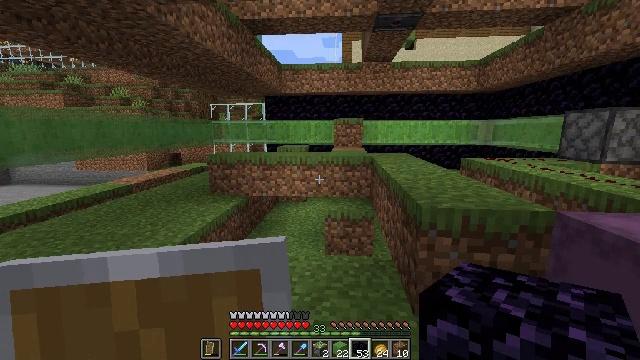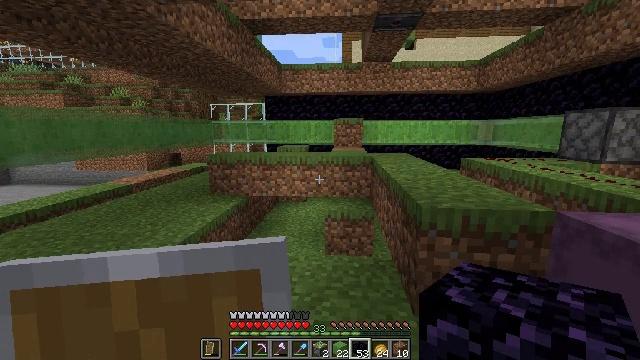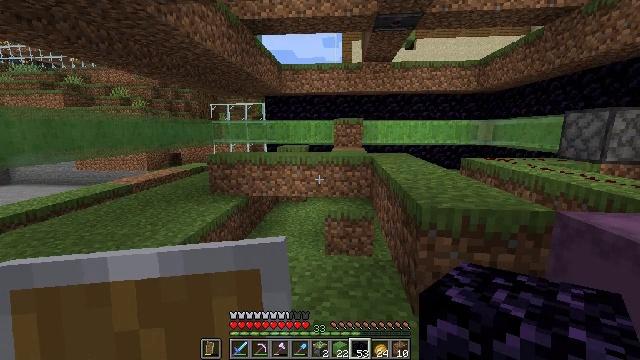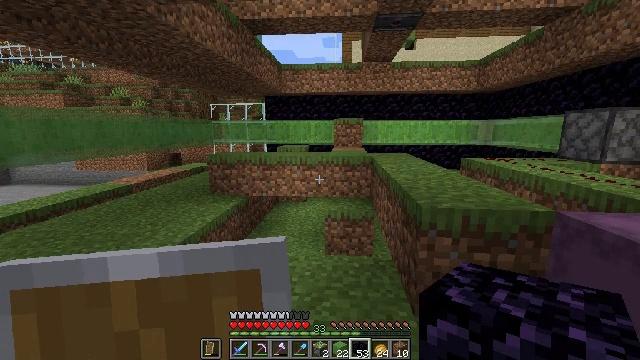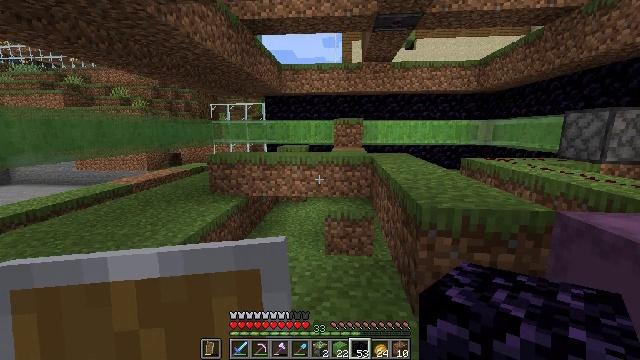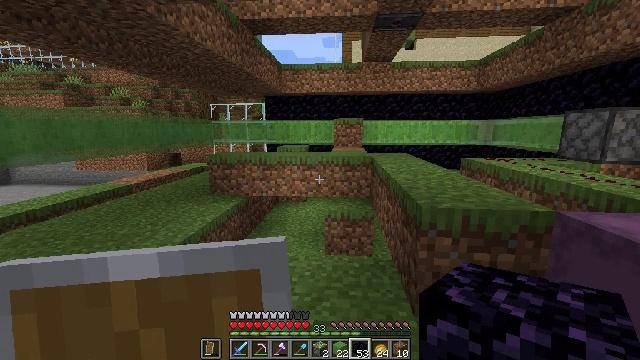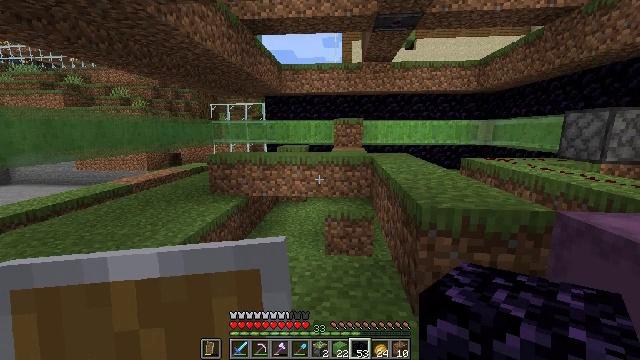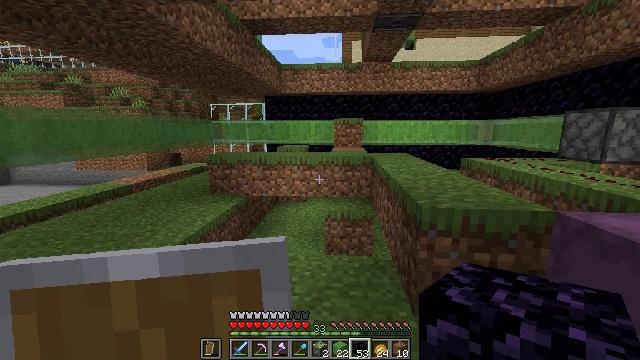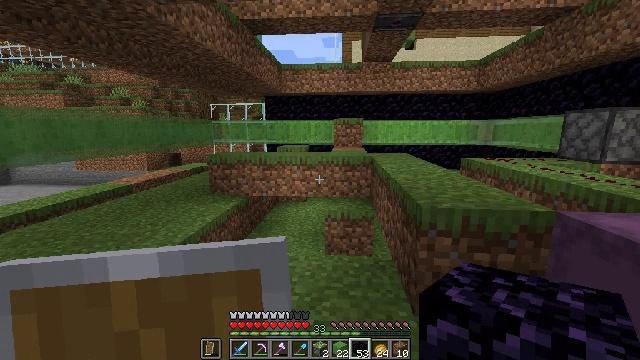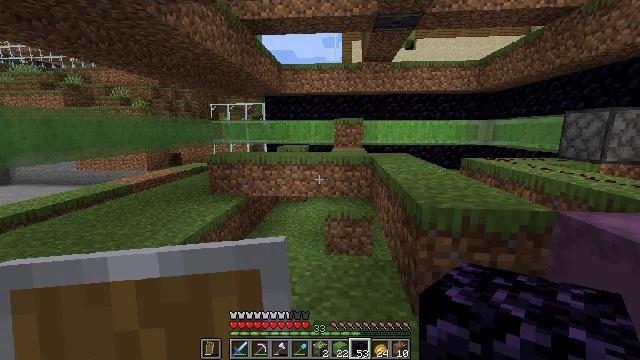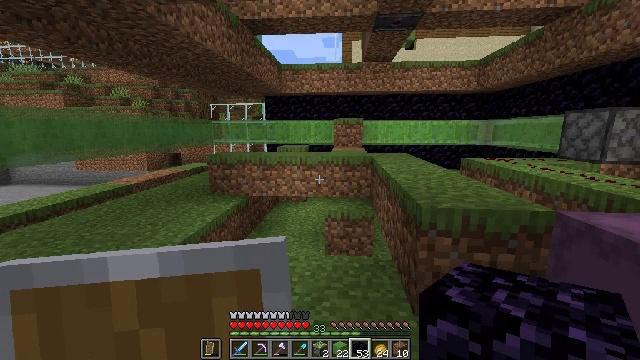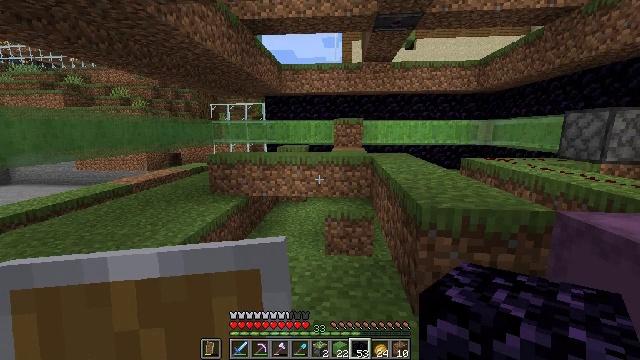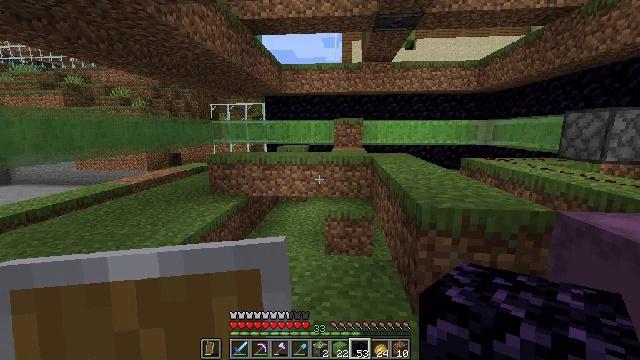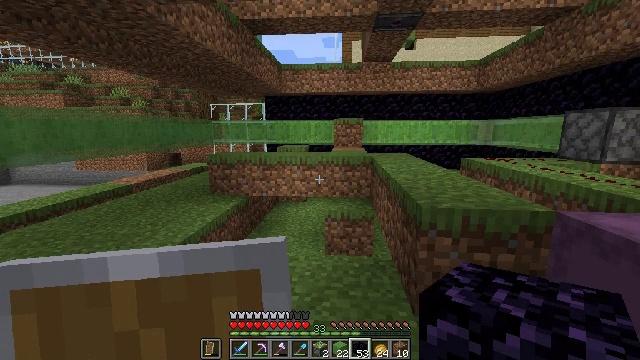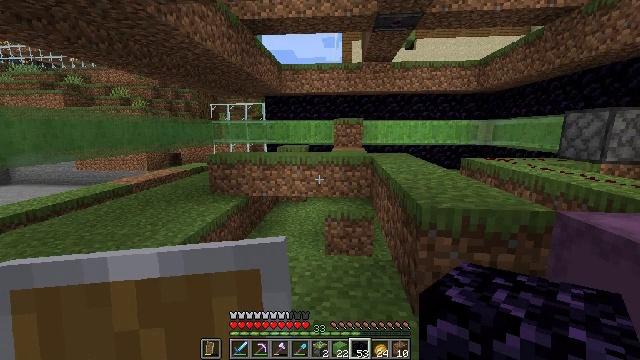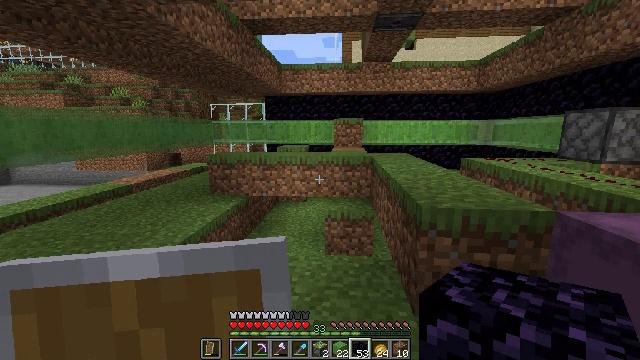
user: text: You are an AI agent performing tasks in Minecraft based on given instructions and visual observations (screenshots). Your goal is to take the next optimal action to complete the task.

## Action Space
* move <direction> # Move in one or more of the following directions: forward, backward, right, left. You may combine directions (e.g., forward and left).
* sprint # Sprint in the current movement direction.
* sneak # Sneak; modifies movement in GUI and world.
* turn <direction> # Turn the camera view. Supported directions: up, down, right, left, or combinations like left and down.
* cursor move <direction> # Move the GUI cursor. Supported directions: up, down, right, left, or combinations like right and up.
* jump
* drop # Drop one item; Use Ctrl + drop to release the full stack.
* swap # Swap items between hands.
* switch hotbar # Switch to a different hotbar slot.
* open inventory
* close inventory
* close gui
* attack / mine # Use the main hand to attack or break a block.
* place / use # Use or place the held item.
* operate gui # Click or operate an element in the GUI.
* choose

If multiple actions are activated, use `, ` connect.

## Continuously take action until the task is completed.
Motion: motion action
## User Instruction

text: Harvest the slime block from the ground.
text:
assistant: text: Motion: no_op
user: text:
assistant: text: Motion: no_op
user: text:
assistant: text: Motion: no_op
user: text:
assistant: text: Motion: no_op
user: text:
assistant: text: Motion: no_op
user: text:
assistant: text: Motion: no_op
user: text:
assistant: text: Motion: no_op
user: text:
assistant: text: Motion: no_op
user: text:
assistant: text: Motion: no_op
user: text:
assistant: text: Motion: no_op
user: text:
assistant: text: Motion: no_op
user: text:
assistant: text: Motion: no_op
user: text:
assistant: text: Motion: no_op
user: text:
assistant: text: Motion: no_op
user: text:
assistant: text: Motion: no_op
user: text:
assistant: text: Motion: no_op
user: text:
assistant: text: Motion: no_op
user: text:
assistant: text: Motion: no_op
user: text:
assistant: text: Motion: no_op
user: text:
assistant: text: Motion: no_op
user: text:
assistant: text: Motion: no_op
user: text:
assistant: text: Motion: no_op
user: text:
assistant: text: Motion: no_op
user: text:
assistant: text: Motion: no_op
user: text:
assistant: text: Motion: no_op
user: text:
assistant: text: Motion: no_op
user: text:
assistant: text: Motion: no_op
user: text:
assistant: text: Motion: no_op
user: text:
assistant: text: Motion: no_op
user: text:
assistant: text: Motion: no_op